Question:
How do I draw that semi-transparent rectangle on the screen?
That cannot be a 'JFrame' because JFrames have the usual close, minimize, maximize options in top right.
if it is indeed a swing competent, How is it drawn in thin air? Without inserting it in a 'JFrame' whatsoever?
Please tell me what it is and how I can implement it...
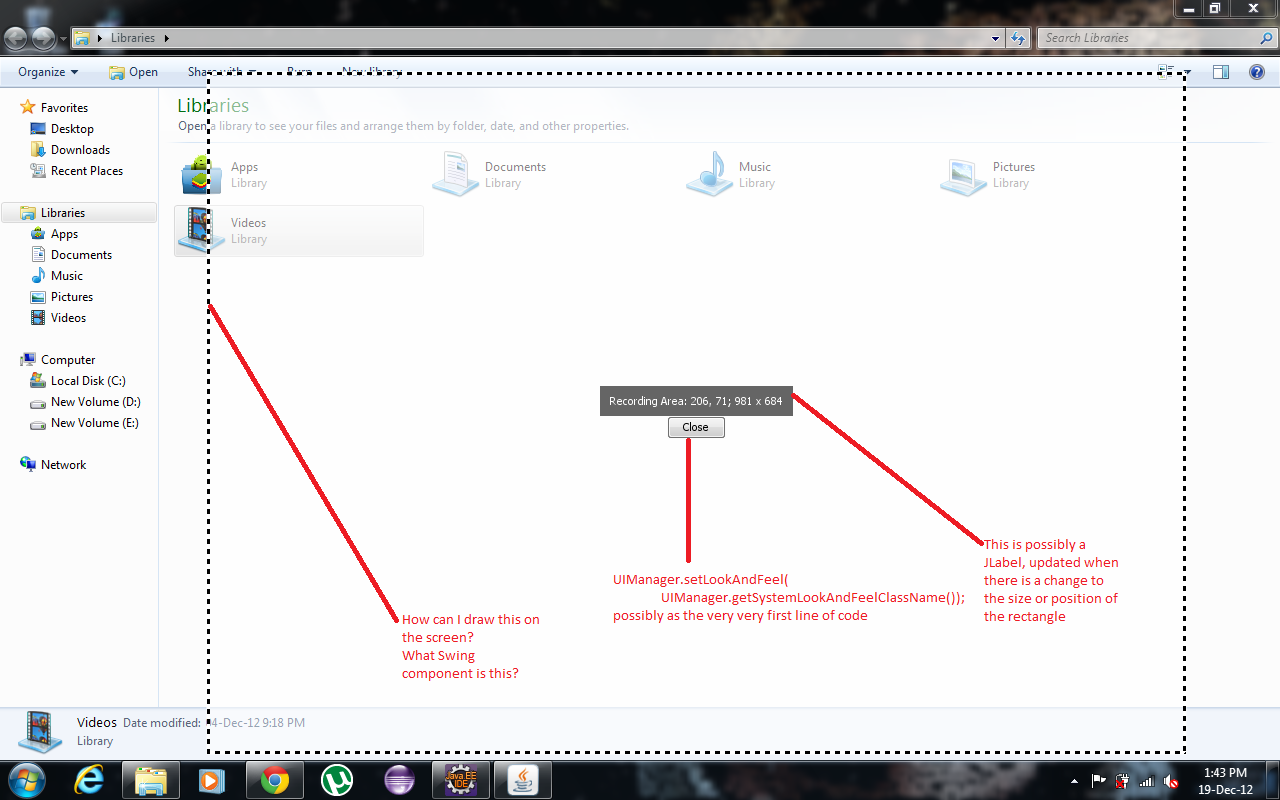
Answer: The immediate idea that comes to mind is to use <URL> to capture a screen shot, paint that to frameless window. From there you can simply draw a rectangle on it
... Took some time ...

'''
public class SelectionRectangle {
public static void main(String[] args) {
new SelectionRectangle();
}
public SelectionRectangle() {
EventQueue.invokeLater(new Runnable() {
@Override
public void run() {
try {
UIManager.setLookAndFeel(UIManager.getSystemLookAndFeelClassName());
} catch (ClassNotFoundException | InstantiationException | IllegalAccessException | UnsupportedLookAndFeelException ex) {
}
JFrame frame = new JFrame("Test");
frame.setUndecorated(true);
frame.setExtendedState(JFrame.MAXIMIZED_BOTH);
frame.setDefaultCloseOperation(JFrame.EXIT_ON_CLOSE);
frame.setLayout(new BorderLayout());
frame.add(new BackgroundPane());
frame.pack();
frame.setLocationRelativeTo(null);
frame.setVisible(true);
}
});
}
public class BackgroundPane extends JPanel {
private BufferedImage background;
private Point mouseAnchor;
private Point dragPoint;
private SelectionPane selectionPane;
public BackgroundPane() {
selectionPane = new SelectionPane();
try {
Robot bot = new Robot();
background = bot.createScreenCapture(getScreenViewableBounds());
} catch (AWTException ex) {
Logger.getLogger(SelectionRectangle.class.getName()).log(Level.SEVERE, null, ex);
}
selectionPane = new SelectionPane();
setLayout(null);
add(selectionPane);
MouseAdapter adapter = new MouseAdapter() {
@Override
public void mousePressed(MouseEvent e) {
mouseAnchor = e.getPoint();
dragPoint = null;
selectionPane.setLocation(mouseAnchor);
selectionPane.setSize(0, 0);
}
@Override
public void mouseDragged(MouseEvent e) {
dragPoint = e.getPoint();
int width = dragPoint.x - mouseAnchor.x;
int height = dragPoint.y - mouseAnchor.y;
int x = mouseAnchor.x;
int y = mouseAnchor.y;
if (width < 0) {
x = dragPoint.x;
width *= -1;
}
if (height < 0) {
y = dragPoint.y;
height *= -1;
}
selectionPane.setBounds(x, y, width, height);
selectionPane.revalidate();
repaint();
}
};
addMouseListener(adapter);
addMouseMotionListener(adapter);
}
@Override
protected void paintComponent(Graphics g) {
super.paintComponent(g);
Graphics2D g2d = (Graphics2D) g.create();
g2d.drawImage(background, 0, 0, this);
g2d.dispose();
}
}
public class SelectionPane extends JPanel {
private JButton button;
private JLabel label;
public SelectionPane() {
button = new JButton("Close");
setOpaque(false);
label = new JLabel("Rectangle");
label.setOpaque(true);
label.setBorder(new EmptyBorder(4, 4, 4, 4));
label.setBackground(Color.GRAY);
label.setForeground(Color.WHITE);
setLayout(new GridBagLayout());
GridBagConstraints gbc = new GridBagConstraints();
gbc.gridx = 0;
gbc.gridy = 0;
add(label, gbc);
gbc.gridy++;
add(button, gbc);
button.addActionListener(new ActionListener() {
@Override
public void actionPerformed(ActionEvent e) {
SwingUtilities.getWindowAncestor(SelectionPane.this).dispose();
}
});
addComponentListener(new ComponentAdapter() {
@Override
public void componentResized(ComponentEvent e) {
label.setText("Rectangle " + getX() + "x" + getY() + "x" + getWidth() + "x" + getHeight());
}
});
}
@Override
protected void paintComponent(Graphics g) {
super.paintComponent(g);
Graphics2D g2d = (Graphics2D) g.create();
g2d.setColor(new Color(128, 128, 128, 64));
g2d.fillRect(0, 0, getWidth(), getHeight());
float dash1[] = {10.0f};
BasicStroke dashed =
new BasicStroke(3.0f,
BasicStroke.CAP_BUTT,
BasicStroke.JOIN_MITER,
10.0f, dash1, 0.0f);
g2d.setColor(Color.BLACK);
g2d.setStroke(dashed);
g2d.drawRect(0, 0, getWidth() - 3, getHeight() - 3);
g2d.dispose();
}
}
public static Rectangle getScreenViewableBounds() {
GraphicsEnvironment ge = GraphicsEnvironment.getLocalGraphicsEnvironment();
GraphicsDevice gd = ge.getDefaultScreenDevice();
return getScreenViewableBounds(gd);
}
public static Rectangle getScreenViewableBounds(GraphicsDevice gd) {
Rectangle bounds = new Rectangle(0, 0, 0, 0);
if (gd != null) {
GraphicsConfiguration gc = gd.getDefaultConfiguration();
bounds = gc.getBounds();
Insets insets = Toolkit.getDefaultToolkit().getScreenInsets(gc);
bounds.x += insets.left;
bounds.y += insets.top;
bounds.width -= (insets.left + insets.right);
bounds.height -= (insets.top + insets.bottom);
}
return bounds;
}
}
'''
Some people have suggested using a transparent window laid over the top of the screen, this actually won't work, as transparent windows don't actually respond to mouse clicks UNLESS they have something to be painted on them that will allow the mouse event to be trapped.
It's also been suggested that you use a Window as the selection mechanism, this is a valid answer, however, I would (personally) find that to be an unsuitable solution, as you want the user to simply click and drag the selection rectangle (IMHO).
Another approach is use something like SnipIt.

'''
public class SnipIt {
public static void main(String[] args) {
new SnipIt();
}
public SnipIt() {
EventQueue.invokeLater(new Runnable() {
@Override
public void run() {
try {
UIManager.setLookAndFeel(UIManager.getSystemLookAndFeelClassName());
} catch (ClassNotFoundException | InstantiationException | IllegalAccessException | UnsupportedLookAndFeelException ex) {
}
JFrame frame = new JFrame();
frame.setUndecorated(true);
// This works differently under Java 6
frame.setBackground(new Color(0, 0, 0, 0));
frame.setDefaultCloseOperation(JFrame.EXIT_ON_CLOSE);
frame.setLayout(new BorderLayout());
frame.add(new SnipItPane());
frame.setBounds(getVirtualBounds());
frame.setVisible(true);
}
});
}
public class SnipItPane extends JPanel {
private Point mouseAnchor;
private Point dragPoint;
private SelectionPane selectionPane;
public SnipItPane() {
setOpaque(false);
setLayout(null);
selectionPane = new SelectionPane();
add(selectionPane);
MouseAdapter adapter = new MouseAdapter() {
@Override
public void mousePressed(MouseEvent e) {
mouseAnchor = e.getPoint();
dragPoint = null;
selectionPane.setLocation(mouseAnchor);
selectionPane.setSize(0, 0);
}
@Override
public void mouseDragged(MouseEvent e) {
dragPoint = e.getPoint();
int width = dragPoint.x - mouseAnchor.x;
int height = dragPoint.y - mouseAnchor.y;
int x = mouseAnchor.x;
int y = mouseAnchor.y;
if (width < 0) {
x = dragPoint.x;
width *= -1;
}
if (height < 0) {
y = dragPoint.y;
height *= -1;
}
selectionPane.setBounds(x, y, width, height);
selectionPane.revalidate();
repaint();
}
};
addMouseListener(adapter);
addMouseMotionListener(adapter);
}
@Override
protected void paintComponent(Graphics g) {
super.paintComponent(g);
Graphics2D g2d = (Graphics2D) g.create();
Rectangle bounds = new Rectangle(0, 0, getWidth(), getHeight());
Area area = new Area(bounds);
area.subtract(new Area(selectionPane.getBounds()));
g2d.setColor(new Color(192, 192, 192, 64));
g2d.fill(area);
}
}
public class SelectionPane extends JPanel {
private JButton button;
private JLabel label;
public SelectionPane() {
button = new JButton("Close");
setOpaque(false);
label = new JLabel("Rectangle");
label.setOpaque(true);
label.setBorder(new EmptyBorder(4, 4, 4, 4));
label.setBackground(Color.GRAY);
label.setForeground(Color.WHITE);
setLayout(new GridBagLayout());
GridBagConstraints gbc = new GridBagConstraints();
gbc.gridx = 0;
gbc.gridy = 0;
add(label, gbc);
gbc.gridy++;
add(button, gbc);
button.addActionListener(new ActionListener() {
@Override
public void actionPerformed(ActionEvent e) {
SwingUtilities.getWindowAncestor(SelectionPane.this).dispose();
}
});
addComponentListener(new ComponentAdapter() {
@Override
public void componentResized(ComponentEvent e) {
label.setText("Rectangle " + getX() + "x" + getY() + "x" + getWidth() + "x" + getHeight());
}
});
}
@Override
protected void paintComponent(Graphics g) {
super.paintComponent(g);
Graphics2D g2d = (Graphics2D) g.create();
// I've chosen NOT to fill this selection rectangle, so that
// it now appears as if you're "cutting" away the selection
// g2d.setColor(new Color(128, 128, 128, 64));
// g2d.fillRect(0, 0, getWidth(), getHeight());
float dash1[] = {10.0f};
BasicStroke dashed =
new BasicStroke(3.0f,
BasicStroke.CAP_BUTT,
BasicStroke.JOIN_MITER,
10.0f, dash1, 0.0f);
g2d.setColor(Color.BLACK);
g2d.setStroke(dashed);
g2d.drawRect(0, 0, getWidth() - 3, getHeight() - 3);
g2d.dispose();
}
}
public static Rectangle getVirtualBounds() {
Rectangle bounds = new Rectangle(0, 0, 0, 0);
GraphicsEnvironment ge = GraphicsEnvironment.getLocalGraphicsEnvironment();
GraphicsDevice lstGDs[] = ge.getScreenDevices();
for (GraphicsDevice gd : lstGDs) {
bounds.add(gd.getDefaultConfiguration().getBounds());
}
return bounds;
}
}
'''